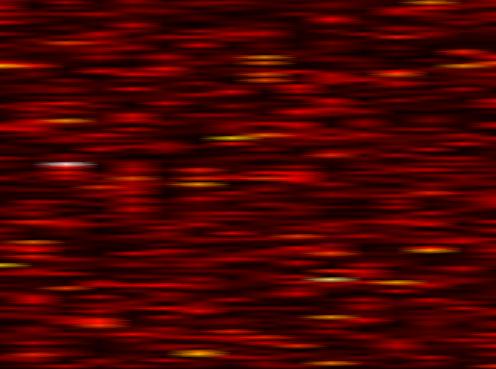
Label: FOFDM